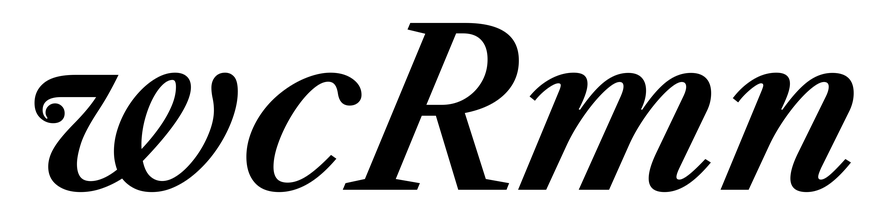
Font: LibreCaslonText-Italic_SemiBold_Italic